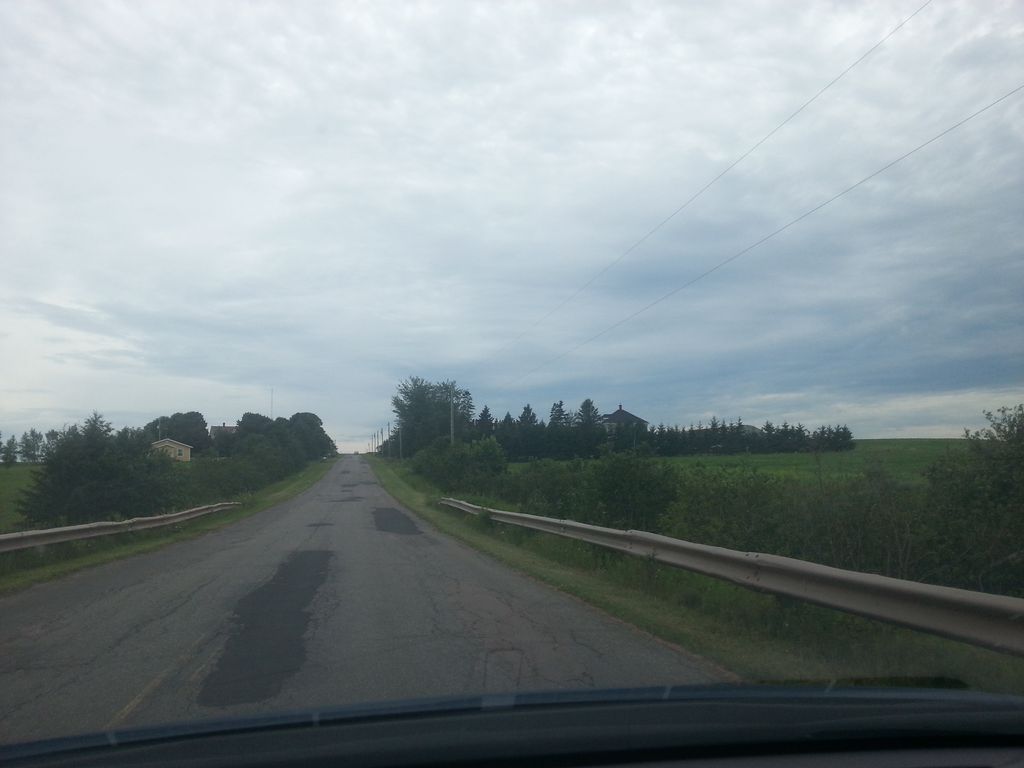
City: charlottetown